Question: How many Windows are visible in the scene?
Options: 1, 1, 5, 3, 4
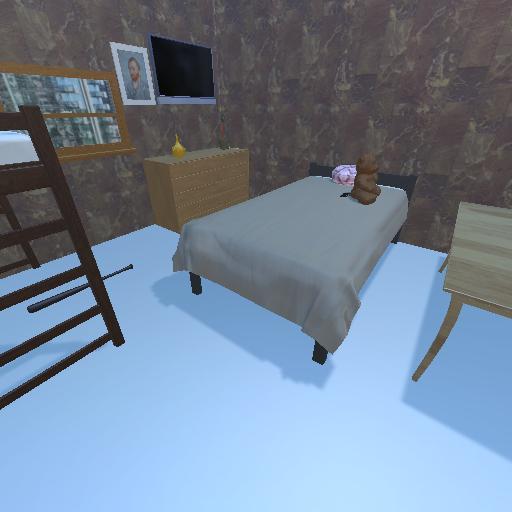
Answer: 1